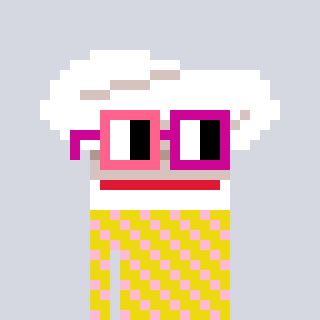
a pixel art character with square pink and red glasses, a chef hat-shaped head and a yellow-colored body on a cool background